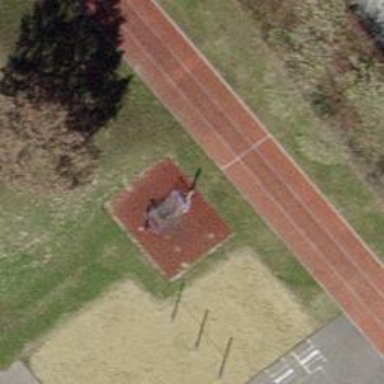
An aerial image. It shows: Playground with basket swing.